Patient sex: M
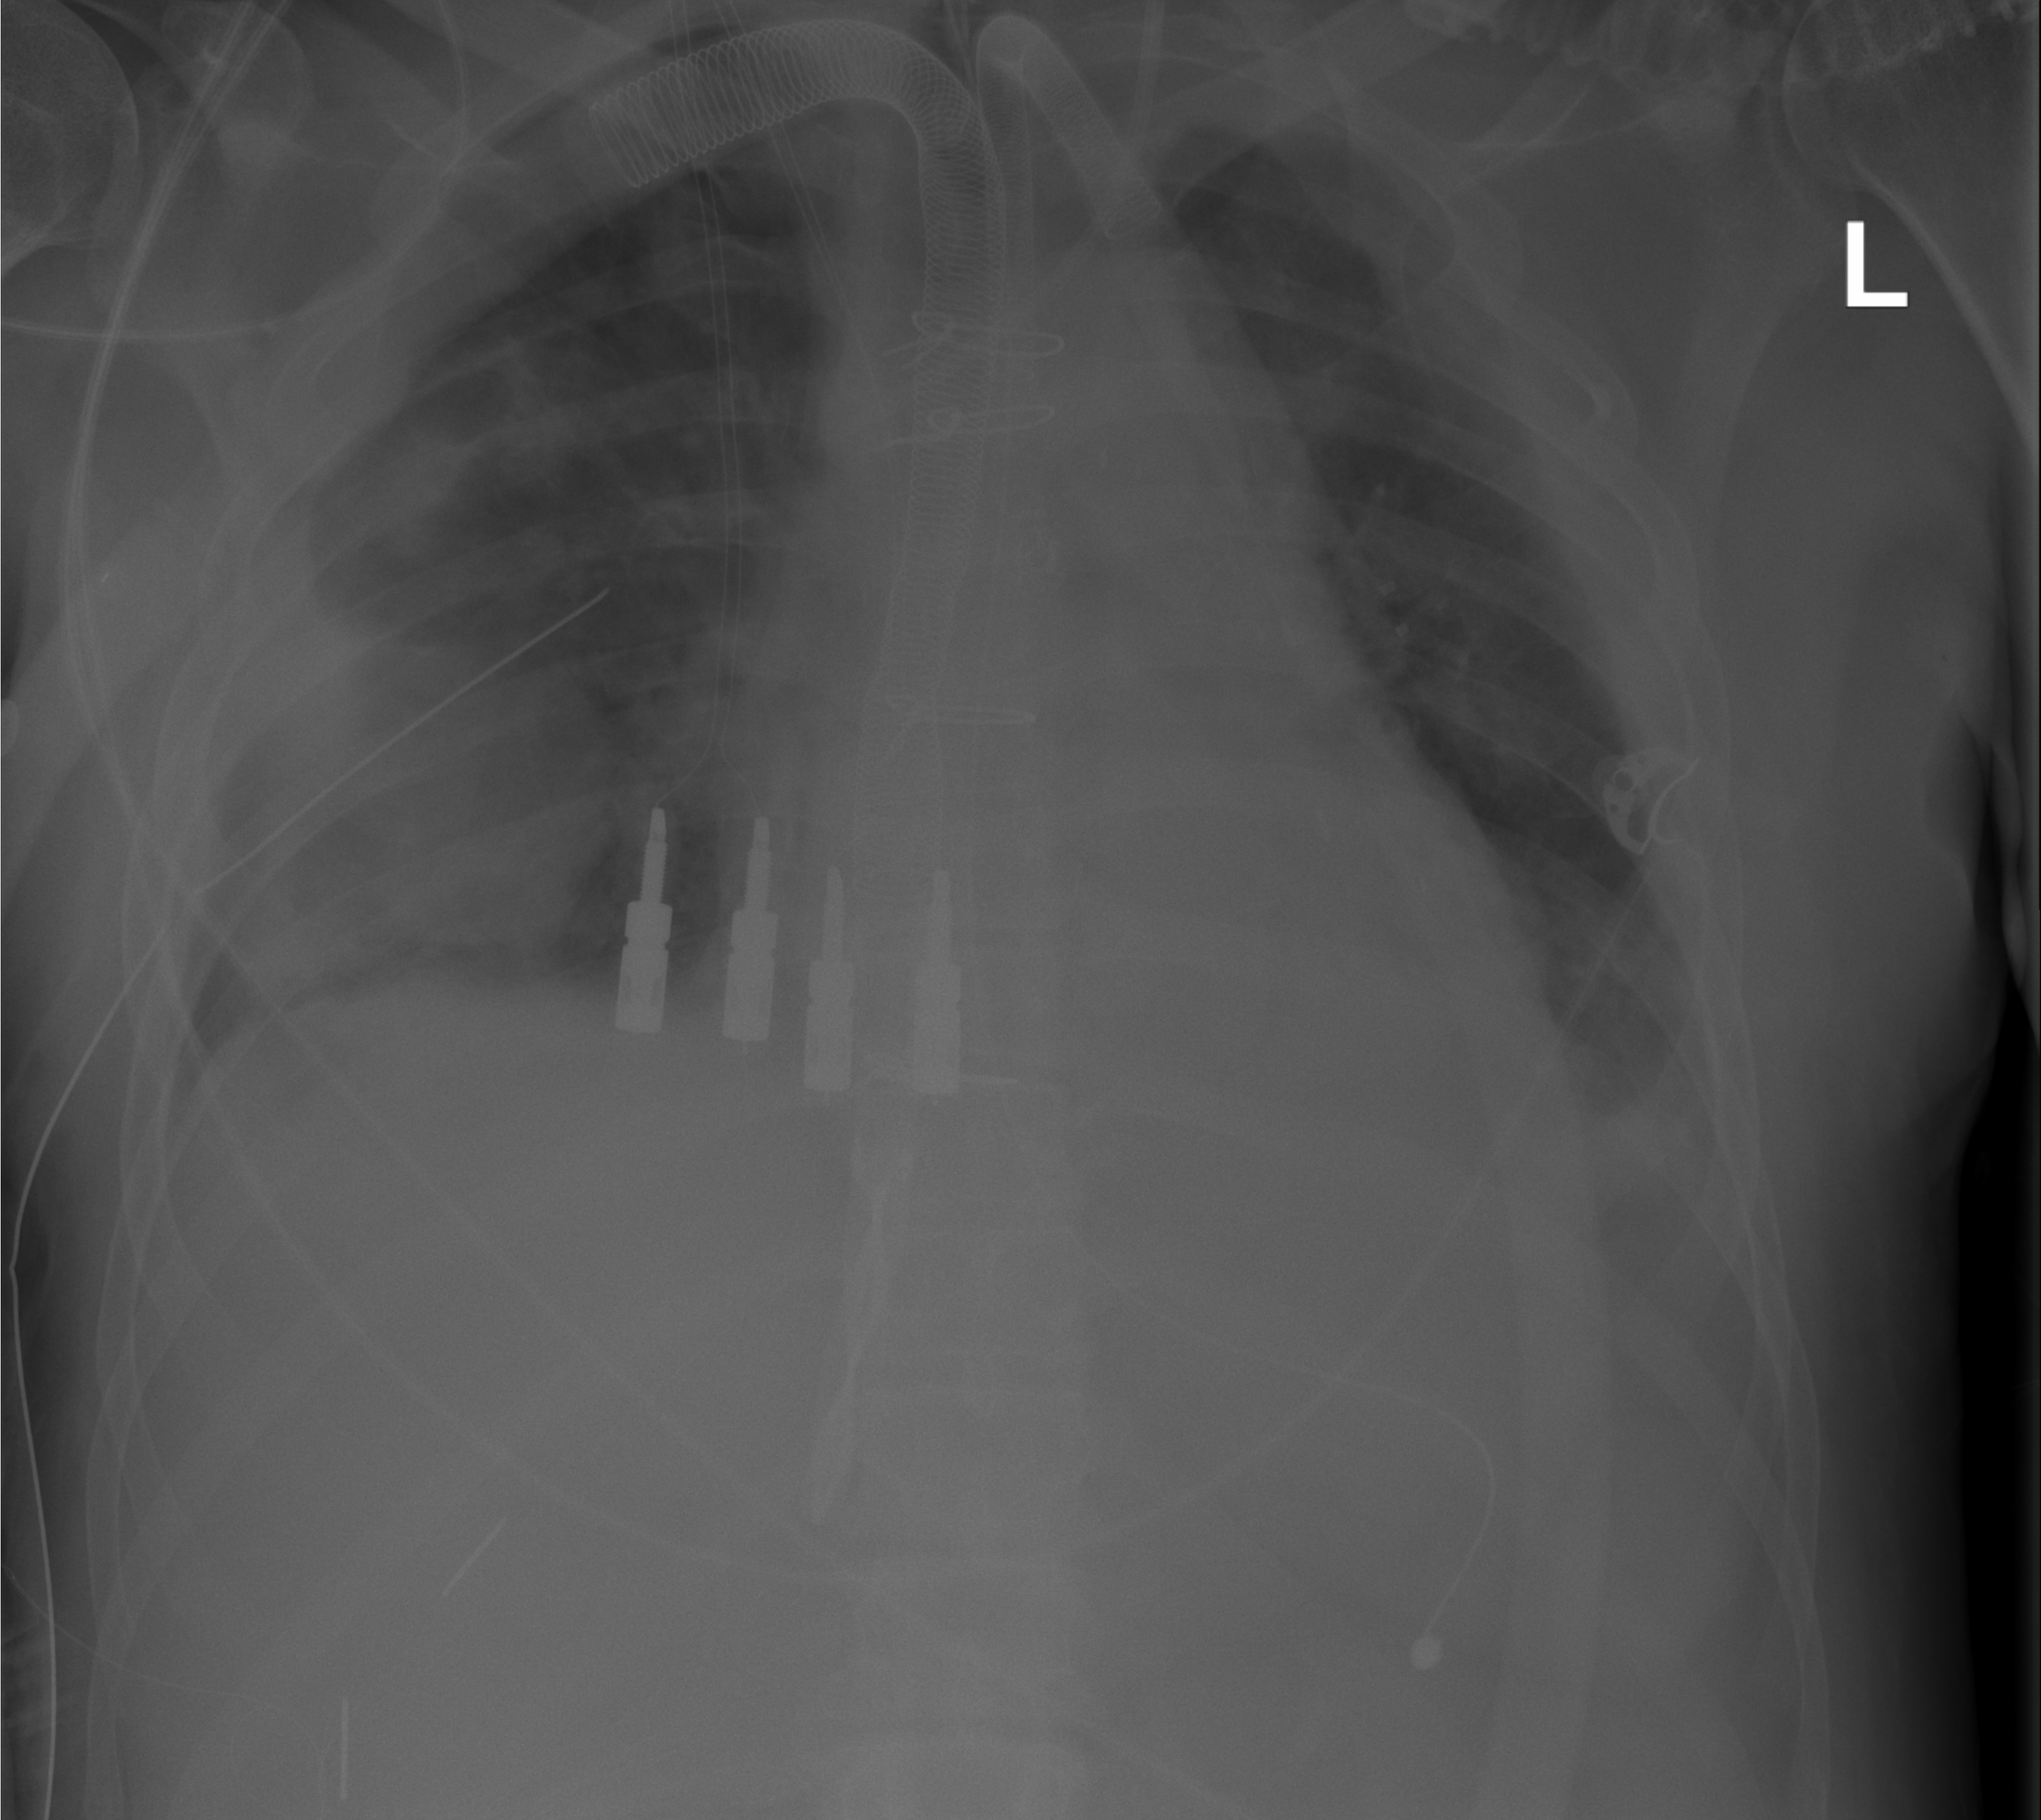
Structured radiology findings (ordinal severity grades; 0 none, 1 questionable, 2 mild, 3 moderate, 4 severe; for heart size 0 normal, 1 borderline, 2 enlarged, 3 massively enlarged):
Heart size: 0
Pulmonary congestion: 0
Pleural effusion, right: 3
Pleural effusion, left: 2
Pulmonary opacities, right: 0
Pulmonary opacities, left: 0
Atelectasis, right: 2
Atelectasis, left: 2